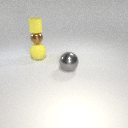
large yellow rubber sphere below small yellow rubber cylinder